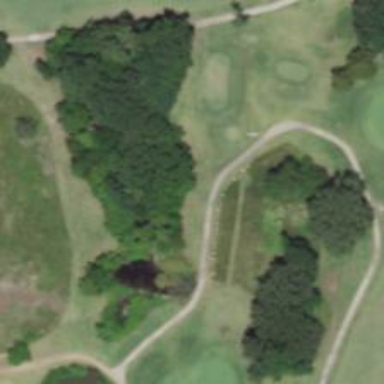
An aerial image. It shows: Golf hole.